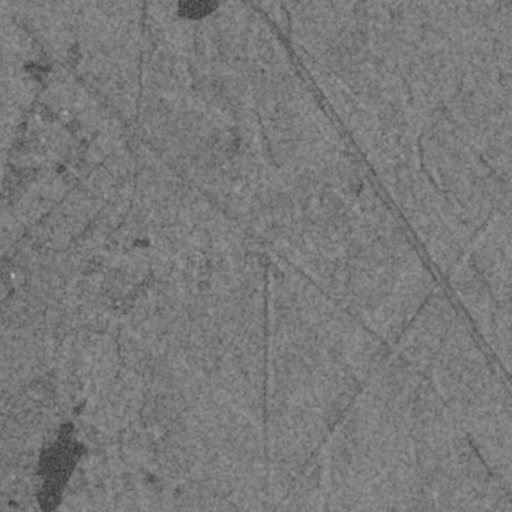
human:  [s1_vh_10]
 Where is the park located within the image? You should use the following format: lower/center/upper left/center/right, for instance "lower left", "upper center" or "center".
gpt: The park is located in the upper center of the image.
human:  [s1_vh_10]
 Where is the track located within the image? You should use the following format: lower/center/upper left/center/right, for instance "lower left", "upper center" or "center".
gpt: There is no track in the image.

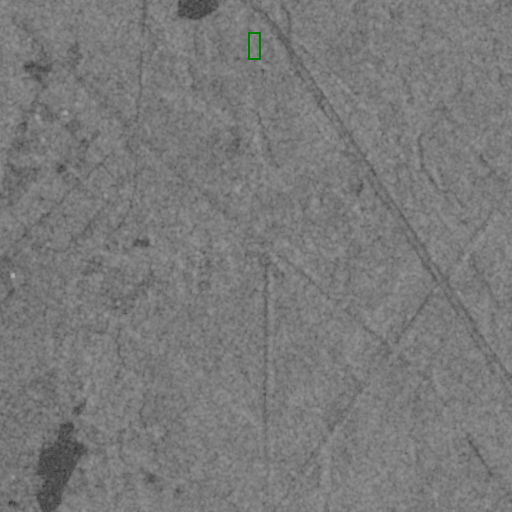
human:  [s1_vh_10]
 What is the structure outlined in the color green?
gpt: The structure outlined in green is a park.
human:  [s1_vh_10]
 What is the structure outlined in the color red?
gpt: There is no red outline.